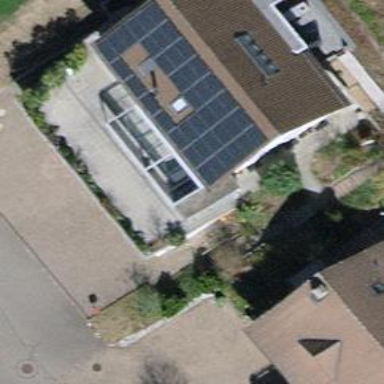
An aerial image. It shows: Solar photovoltaic panel generator on roof.